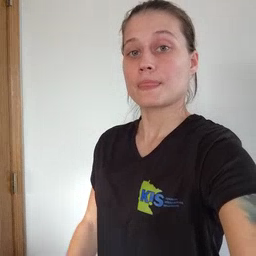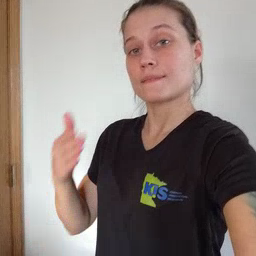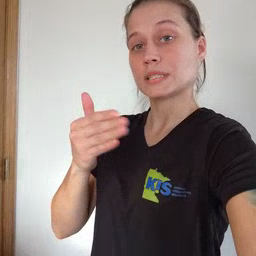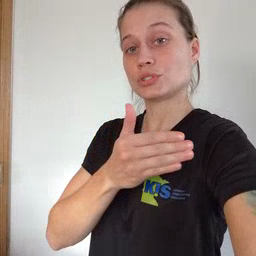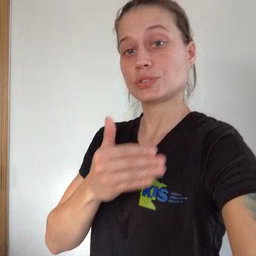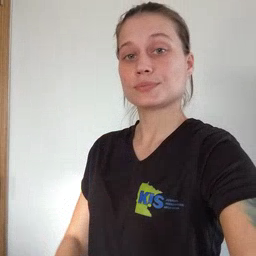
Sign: fish